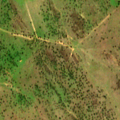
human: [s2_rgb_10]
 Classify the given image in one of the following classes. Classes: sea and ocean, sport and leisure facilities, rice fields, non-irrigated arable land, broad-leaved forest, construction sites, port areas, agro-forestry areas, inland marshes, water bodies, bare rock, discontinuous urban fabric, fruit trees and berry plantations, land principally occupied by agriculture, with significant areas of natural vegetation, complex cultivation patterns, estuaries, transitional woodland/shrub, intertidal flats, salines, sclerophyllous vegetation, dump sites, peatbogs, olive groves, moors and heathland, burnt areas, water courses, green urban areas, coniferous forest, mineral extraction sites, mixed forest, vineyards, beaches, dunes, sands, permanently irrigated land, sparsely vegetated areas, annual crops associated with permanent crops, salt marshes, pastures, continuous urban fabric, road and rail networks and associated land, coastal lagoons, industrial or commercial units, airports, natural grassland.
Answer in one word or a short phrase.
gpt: pastures, agro-forestry areas